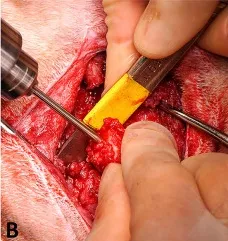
Surgical procedures. (B) Medullary recanalization using a 2.8-mm pin.
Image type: medical_photograph (other_medical_photograph)